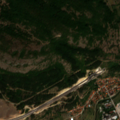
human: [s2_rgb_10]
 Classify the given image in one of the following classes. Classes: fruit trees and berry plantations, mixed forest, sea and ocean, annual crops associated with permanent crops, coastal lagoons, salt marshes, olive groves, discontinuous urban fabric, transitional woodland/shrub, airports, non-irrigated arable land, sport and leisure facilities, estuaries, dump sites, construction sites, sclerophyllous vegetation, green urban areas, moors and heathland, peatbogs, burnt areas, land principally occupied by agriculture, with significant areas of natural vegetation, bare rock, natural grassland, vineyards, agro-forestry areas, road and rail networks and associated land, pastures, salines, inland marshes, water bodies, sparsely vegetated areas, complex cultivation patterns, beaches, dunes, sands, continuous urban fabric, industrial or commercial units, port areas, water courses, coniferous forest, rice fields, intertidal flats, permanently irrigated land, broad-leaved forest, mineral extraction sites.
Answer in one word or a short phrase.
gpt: discontinuous urban fabric, pastures, complex cultivation patterns, broad-leaved forest, mixed forest, transitional woodland/shrub